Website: lowes
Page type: account-selection
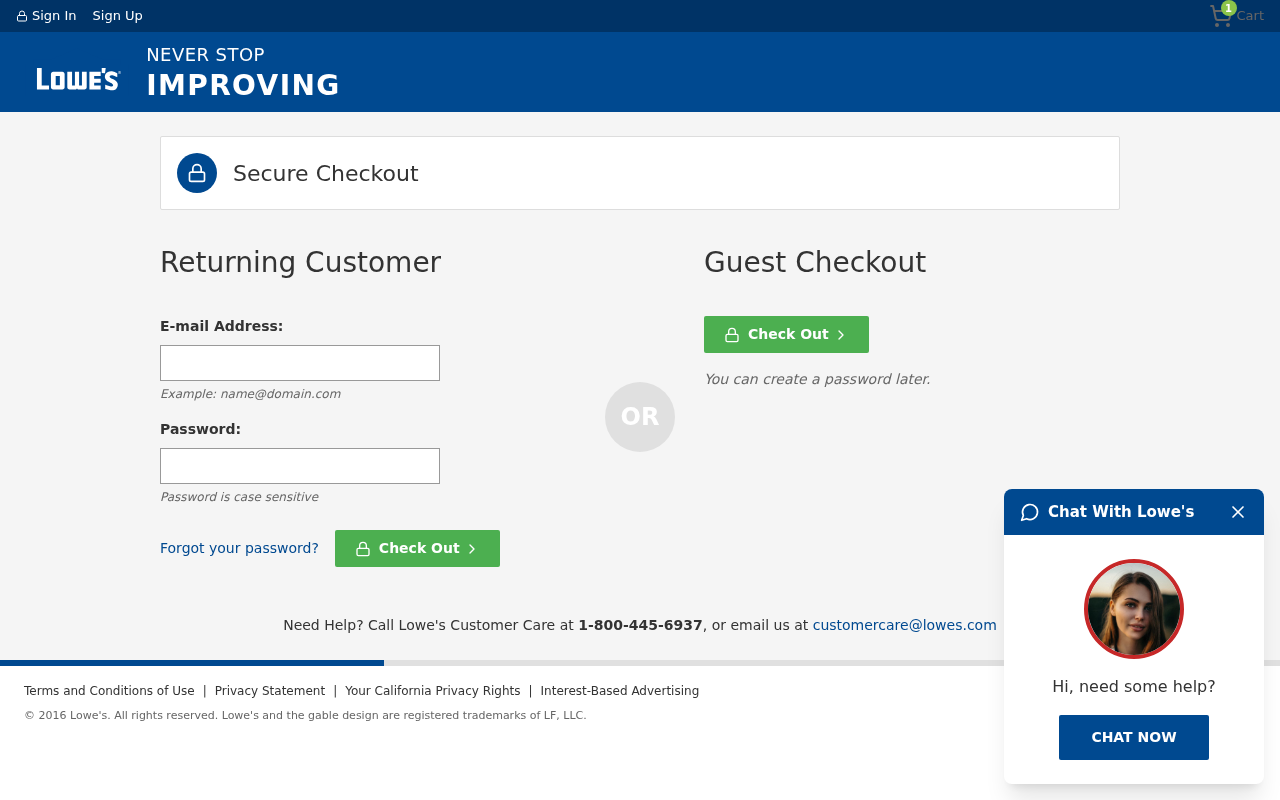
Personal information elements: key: PII_LOGIN_USERNAME
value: lynn.gonzalez
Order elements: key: ORDER_NUM_ITEMS
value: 1